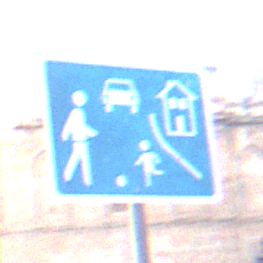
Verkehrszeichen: BeginnVerkehrsberuhigterBereich
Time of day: SunriseSunset
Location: Outdoor (Urban)
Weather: PartlyCloudy
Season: NotSpecified
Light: Natural